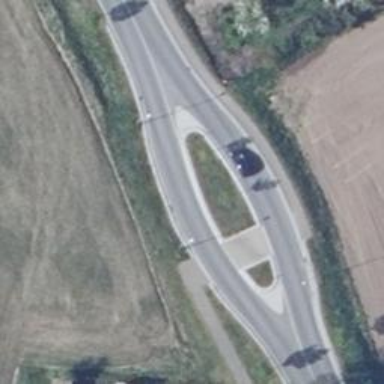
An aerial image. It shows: Traffic calming island.